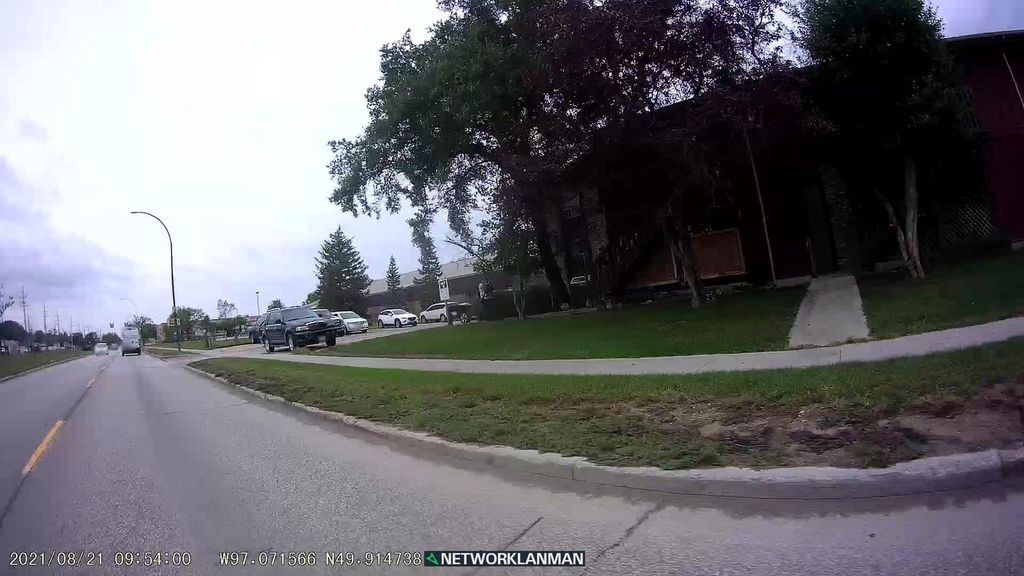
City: winnipeg